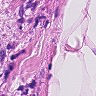
Metastatic tissue present: yes